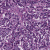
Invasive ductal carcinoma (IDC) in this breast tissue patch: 1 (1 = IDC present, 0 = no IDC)